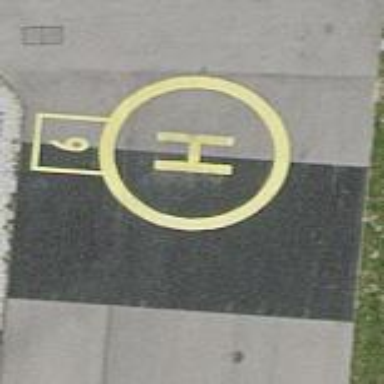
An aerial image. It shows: Image of helipad at airport.